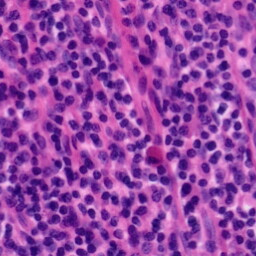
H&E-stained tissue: Tonsil